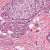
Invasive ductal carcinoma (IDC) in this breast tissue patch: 1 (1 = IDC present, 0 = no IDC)